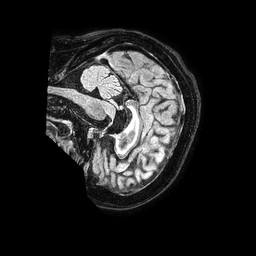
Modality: FLAIR
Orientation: sagittal
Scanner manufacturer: philips
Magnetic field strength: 1.5 T
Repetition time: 4.8 s
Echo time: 0.3 s